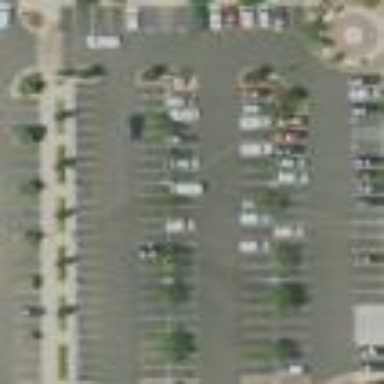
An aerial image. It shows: Parking area with asphalt surface.